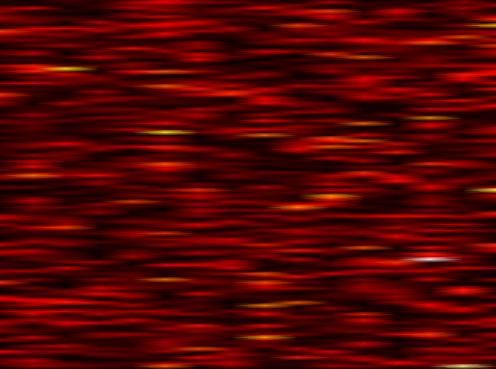
Label: FBMC